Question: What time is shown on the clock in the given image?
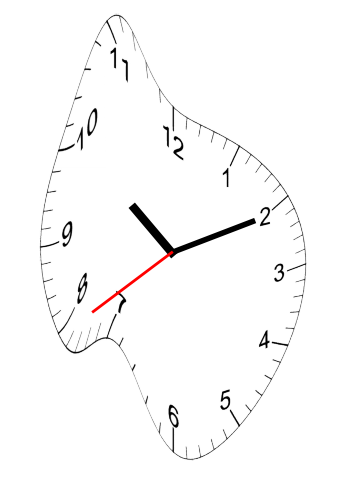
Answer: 10:10:39